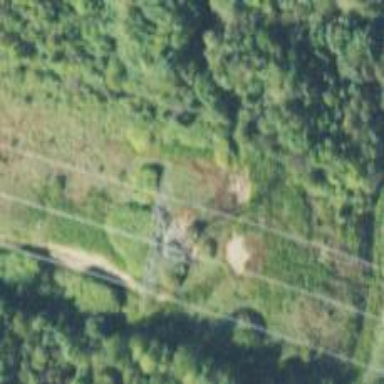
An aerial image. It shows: Lattice structure tower used for power distribution.